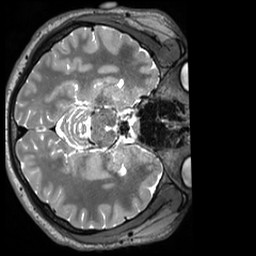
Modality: T2w
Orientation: axial
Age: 24
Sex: male
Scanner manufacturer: siemens
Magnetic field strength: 3 T
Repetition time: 3.2 s
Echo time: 0.408 s